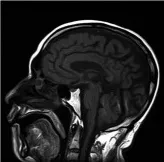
(A-G) No legions showed in striatum from Brain T1-weighted image sagittal images.
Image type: radiology (mri)